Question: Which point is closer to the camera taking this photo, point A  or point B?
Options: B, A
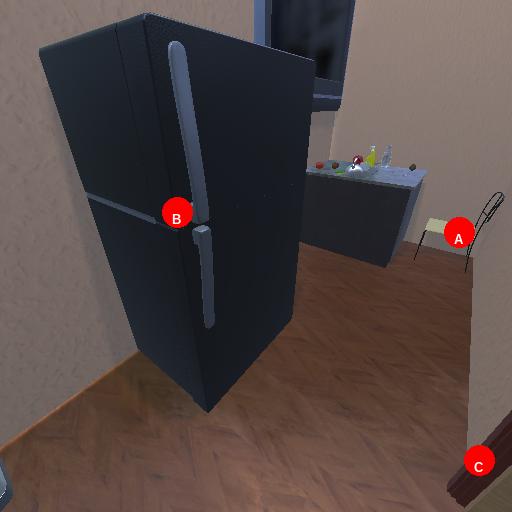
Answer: B